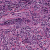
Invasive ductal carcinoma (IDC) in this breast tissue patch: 1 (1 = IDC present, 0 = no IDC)